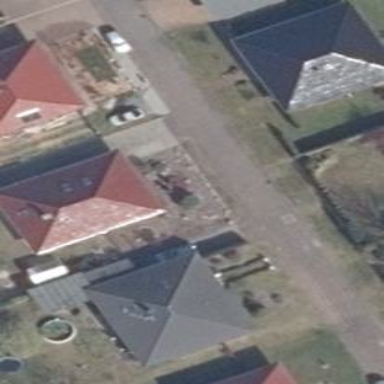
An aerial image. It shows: Hipped roof house.